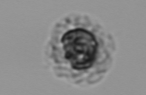
Label: Emiliania_huxleyi